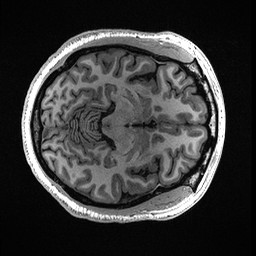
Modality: T1w
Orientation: axial
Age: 25
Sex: female
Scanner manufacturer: ge
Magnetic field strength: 3 T
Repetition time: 0.006952 s
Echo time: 0.00292 s